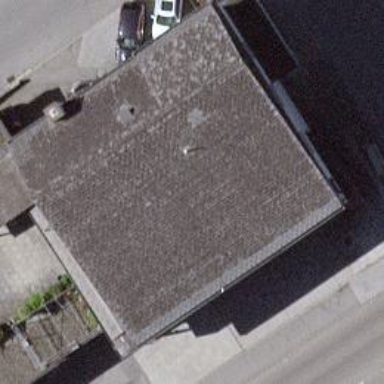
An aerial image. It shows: View of roof of building.